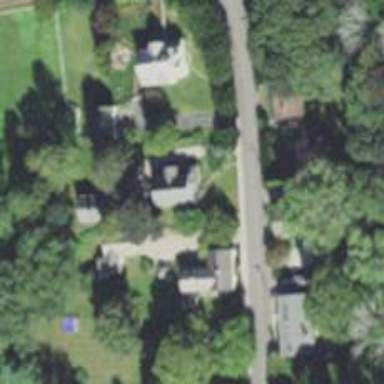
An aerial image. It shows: Residential driveway designated as service road.